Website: lowes
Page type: review-order
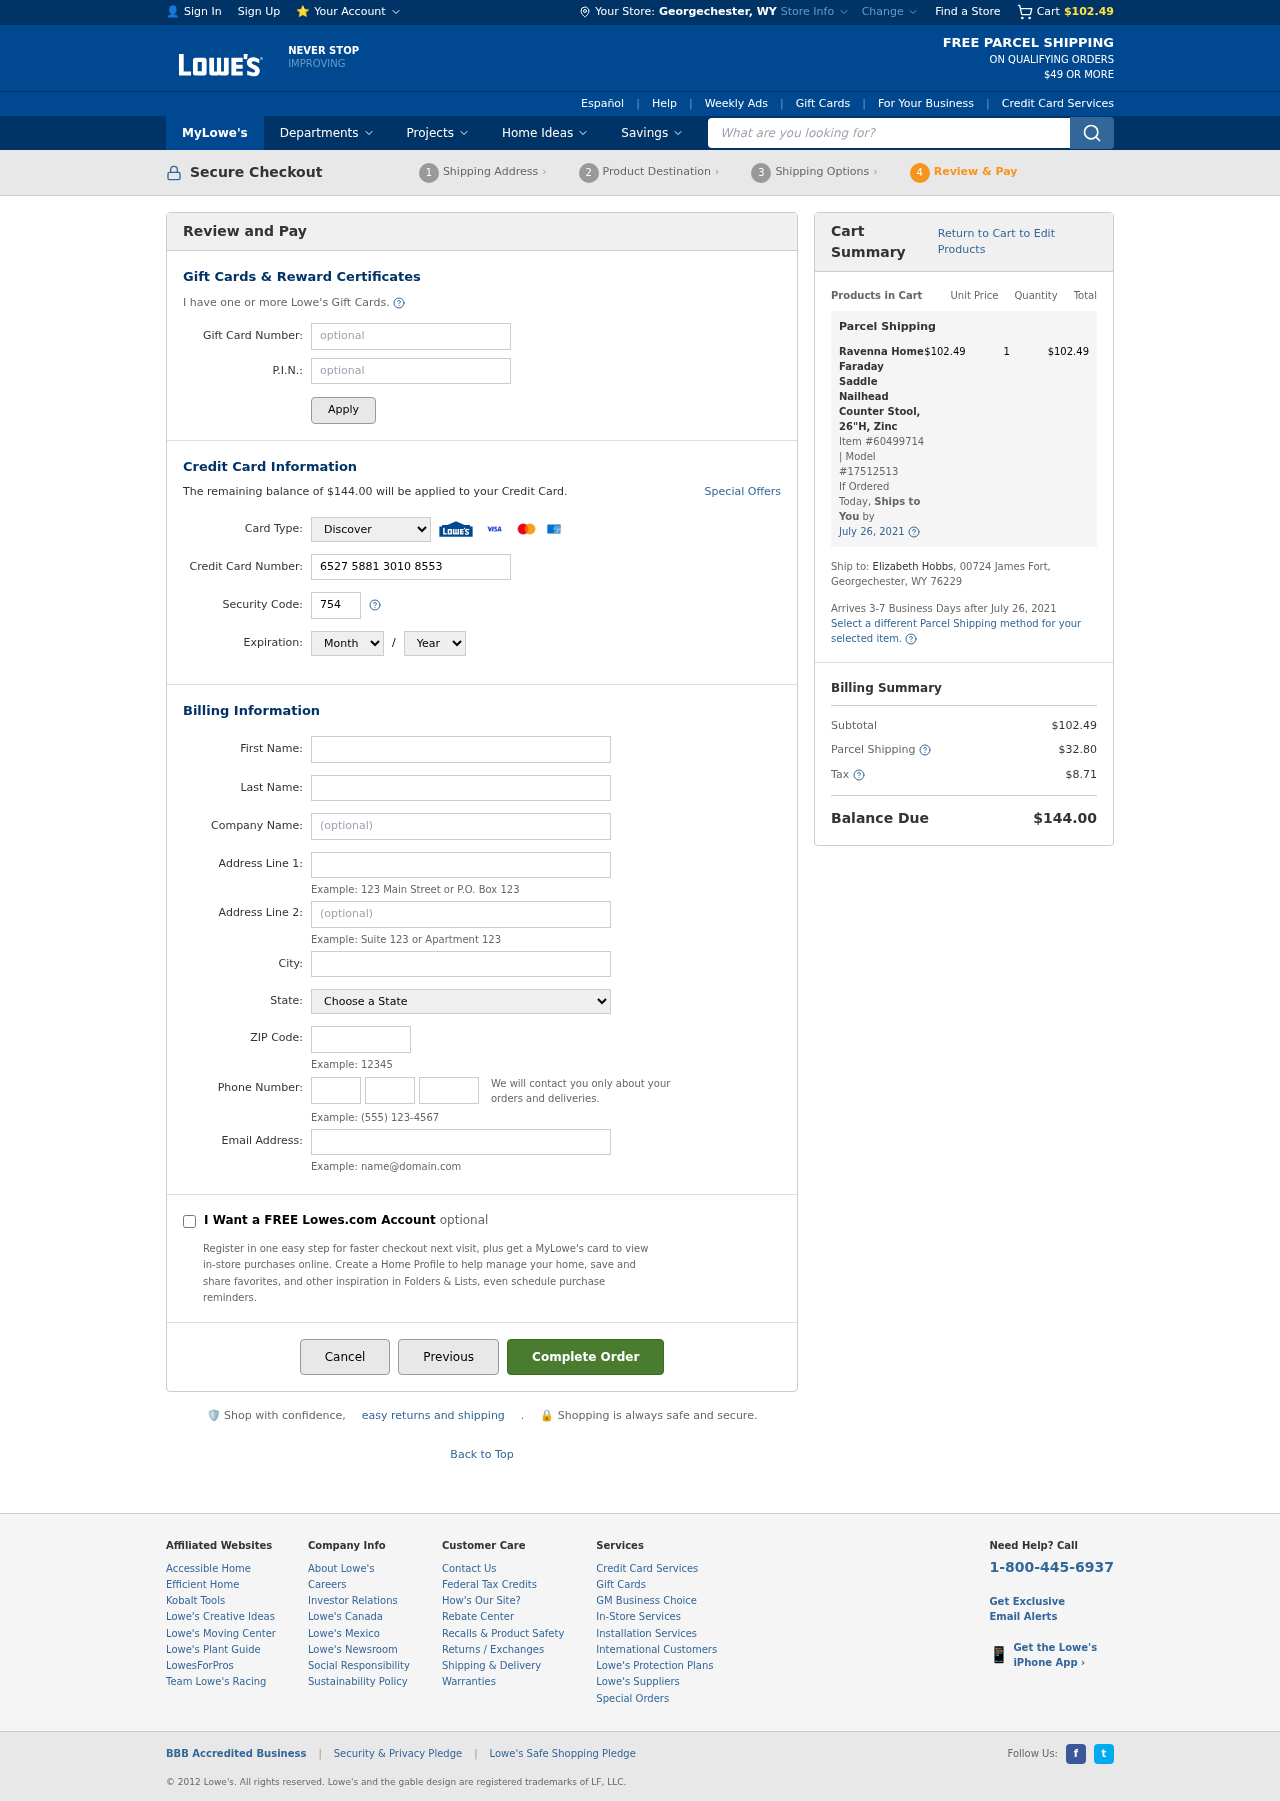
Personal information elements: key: PII_CARD_CVV
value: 754
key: PII_CARD_EXPIRY_MONTH
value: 06
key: PII_CARD_EXPIRY_YEAR
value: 30
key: PII_CARD_NUMBER
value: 6527 5881 3010 8553
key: PII_CARD_TYPE
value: Discover
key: PII_CITY
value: Georgechester
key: PII_CITY_STATE
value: Georgechester, WY
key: PII_EMAIL
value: elizabeth_hobbs@gmail.com
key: PII_FIRSTNAME
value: Elizabeth
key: PII_LASTNAME
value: Hobbs
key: PII_PHONE_AREA
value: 283
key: PII_PHONE_PREFIX
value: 618
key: PII_PHONE_SUFFIX
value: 6118
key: PII_POSTCODE
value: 76229
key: PII_STATE
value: Wyoming
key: PII_STREET
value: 00724 James Fort
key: PII_STREET2
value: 00724 James Fort
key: PII_FULLNAME2
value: Elizabeth Hobbs
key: PII_STATE_ABBR
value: WY
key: PII_POSTCODE_FULL
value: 76229
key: PII_CITY_STATE_ZIP
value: Georgechester, WY 76229
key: PII_POSTCODE_NUMERIC
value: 76229
Product elements: key: PRODUCT1_NAME
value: Ravenna Home Faraday Saddle Nailhead Counter Stool, 26"H, Zinc
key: PRODUCT1_PRICE
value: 102.49
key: PRODUCT1_QUANTITY
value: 1
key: PRODUCT1_ITEM_NUMBER
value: Item #60499714
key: PRODUCT1_MODEL_NUMBER
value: Model #17512513
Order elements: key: ORDER_SUBTOTAL
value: $102.49
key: ORDER_BALANCE_DUE
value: $144.00
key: ORDER_SHIPPING_DATE
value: July 26, 2021
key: ORDER_ITEM_TOTAL
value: $102.49
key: ORDER_SHIPPING_DATE2
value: July 26, 2021
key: ORDER_SHIPPING_COST
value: $32.80
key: ORDER_TAX
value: $8.71
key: ORDER_TOTAL
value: $144.00
Search elements: key: HEADER_SEARCH
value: What are you looking for?